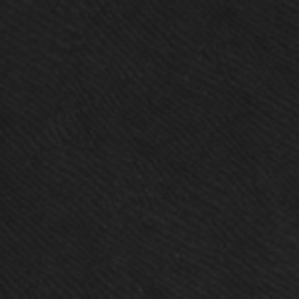
Label: frost